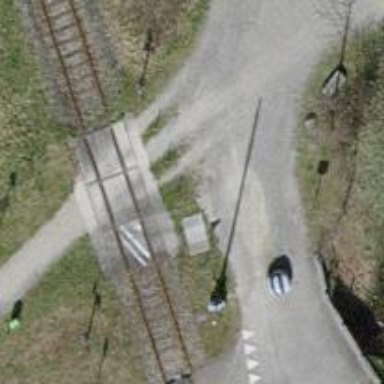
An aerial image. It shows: Bollard barrier.